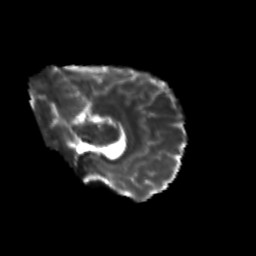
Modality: T2w
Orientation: sagittal
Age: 28
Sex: female
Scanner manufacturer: siemens
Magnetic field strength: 3 T
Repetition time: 3.5 s
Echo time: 0.113 s